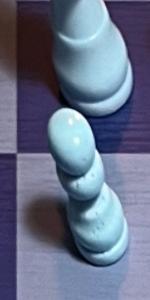
Label: Pawn_White